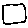
Label: square